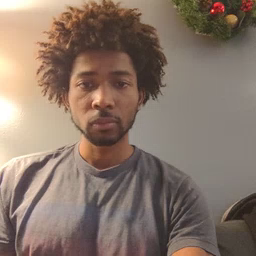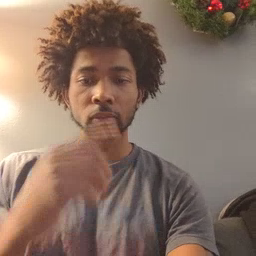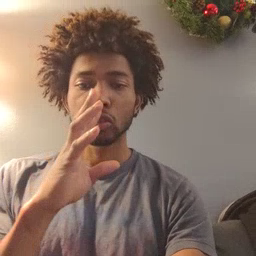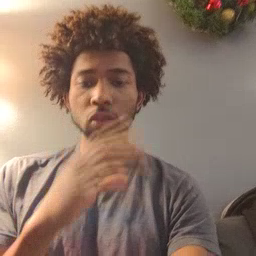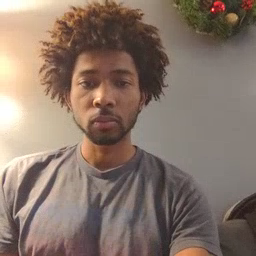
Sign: talk